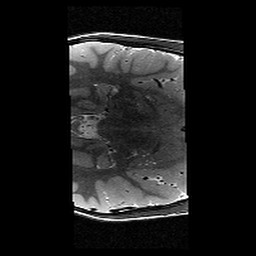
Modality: T2w
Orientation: axial
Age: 10
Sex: male
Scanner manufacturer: siemens
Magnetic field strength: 3 T
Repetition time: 9.23 s
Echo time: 0.067 s